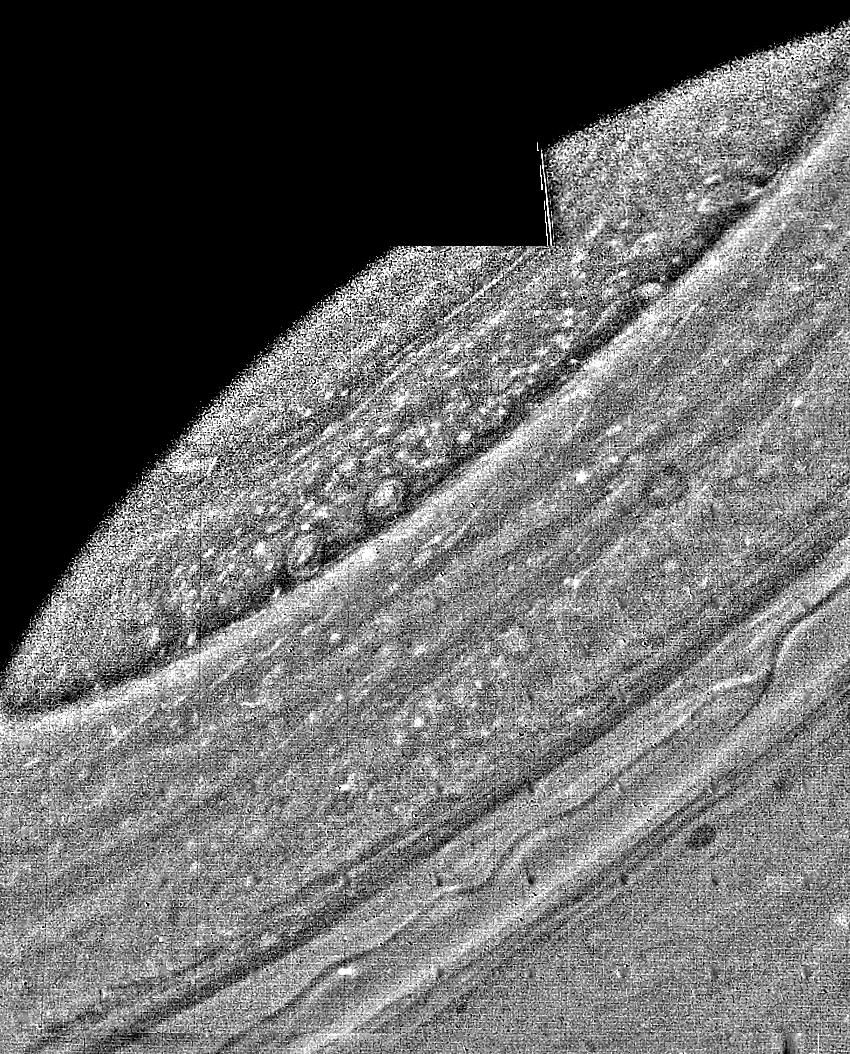
Photographic Mosaic of Saturn Saturn, Voyager